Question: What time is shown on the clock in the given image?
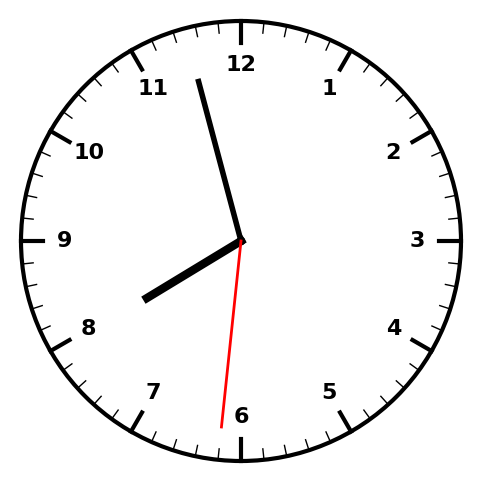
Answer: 07:57:31